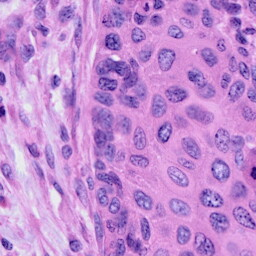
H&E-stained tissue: Cervix